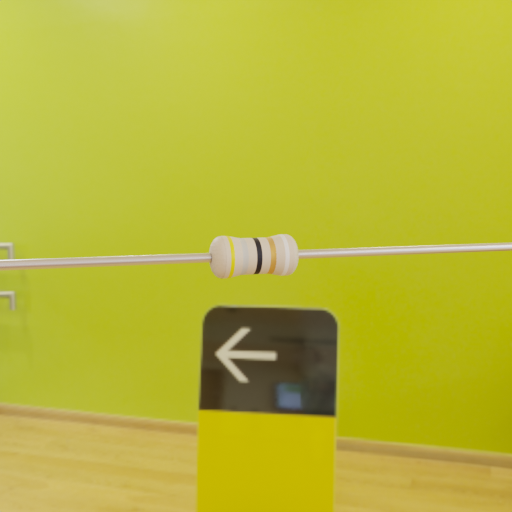
Resistor colour bands (in order): yellow, silver, black, gold, white